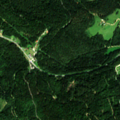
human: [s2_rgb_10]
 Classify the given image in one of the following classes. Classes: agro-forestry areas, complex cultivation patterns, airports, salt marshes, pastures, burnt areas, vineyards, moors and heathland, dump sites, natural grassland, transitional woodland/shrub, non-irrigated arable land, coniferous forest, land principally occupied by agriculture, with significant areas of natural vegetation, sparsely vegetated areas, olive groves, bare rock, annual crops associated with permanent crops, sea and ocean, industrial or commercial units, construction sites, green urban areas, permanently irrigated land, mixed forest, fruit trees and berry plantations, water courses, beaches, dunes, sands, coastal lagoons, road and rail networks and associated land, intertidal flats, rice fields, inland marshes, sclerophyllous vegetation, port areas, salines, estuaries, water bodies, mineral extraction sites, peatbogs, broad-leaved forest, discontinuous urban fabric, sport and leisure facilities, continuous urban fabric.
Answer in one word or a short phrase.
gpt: pastures, land principally occupied by agriculture, with significant areas of natural vegetation, coniferous forest, mixed forest